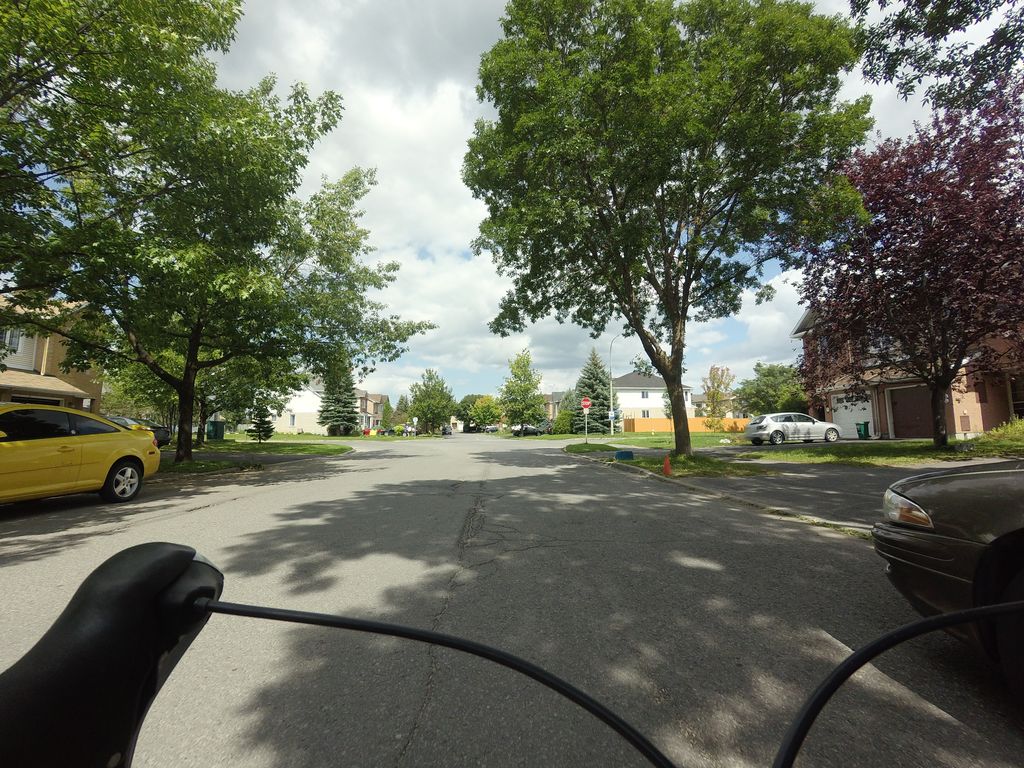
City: ottawa-gatineau